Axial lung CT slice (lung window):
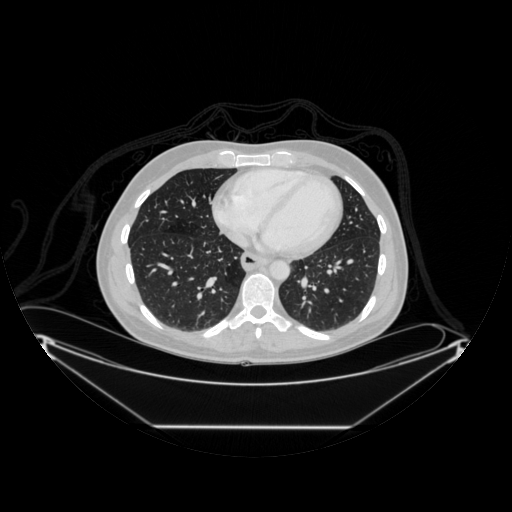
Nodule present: no